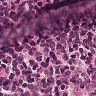
Metastatic tissue present: no